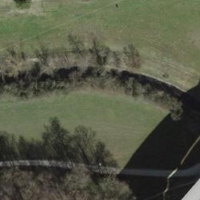
EUNIS habitat code: 25
Species observed at this site:
Aruncus dioicus